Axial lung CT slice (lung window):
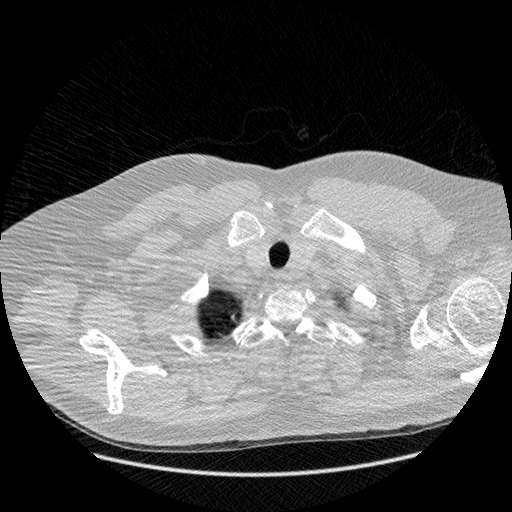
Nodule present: no